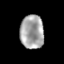
Tissue: skin
Cell type: Epithelial cells
Senescence score: 0.2705
Nuclear area (px): 787
Mean DAPI intensity: 164.719